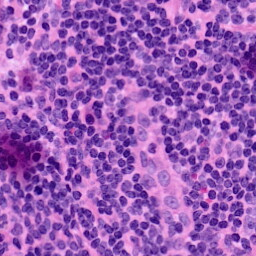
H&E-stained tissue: LymphNode